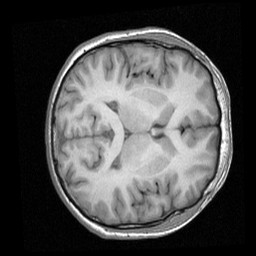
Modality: T1w
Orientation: axial
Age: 32